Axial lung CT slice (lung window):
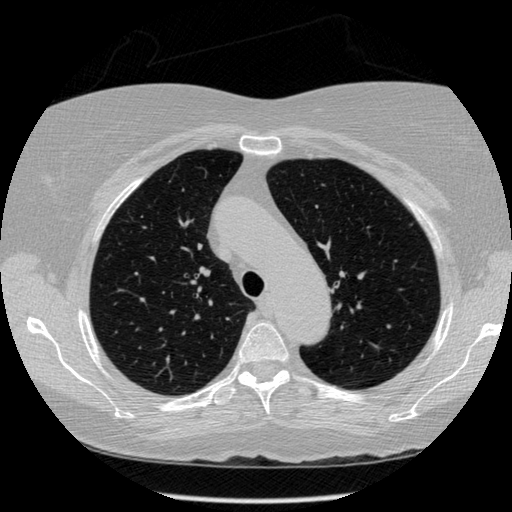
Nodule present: no